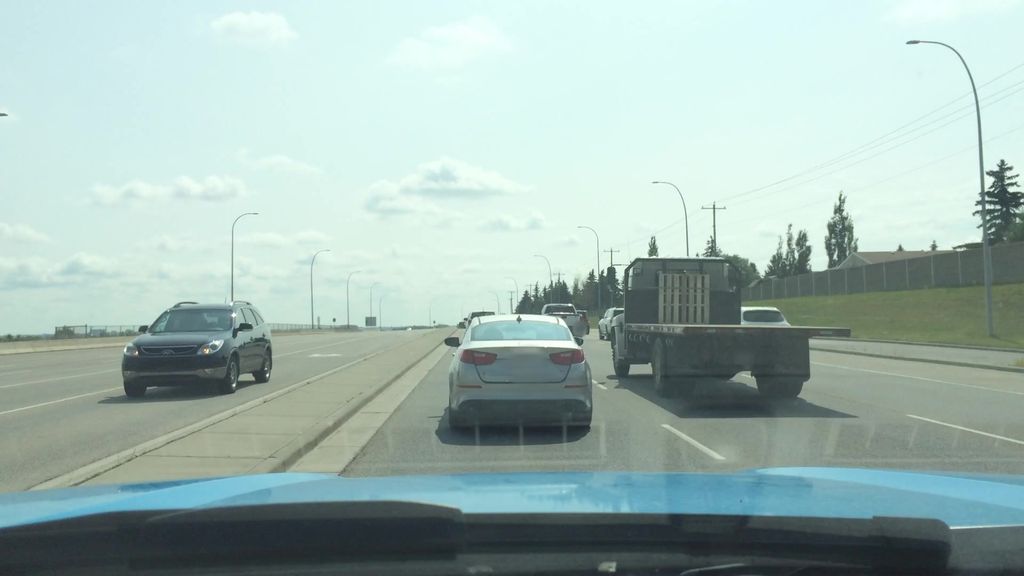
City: calgary